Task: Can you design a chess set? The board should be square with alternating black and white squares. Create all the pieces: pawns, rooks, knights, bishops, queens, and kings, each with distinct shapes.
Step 5576:
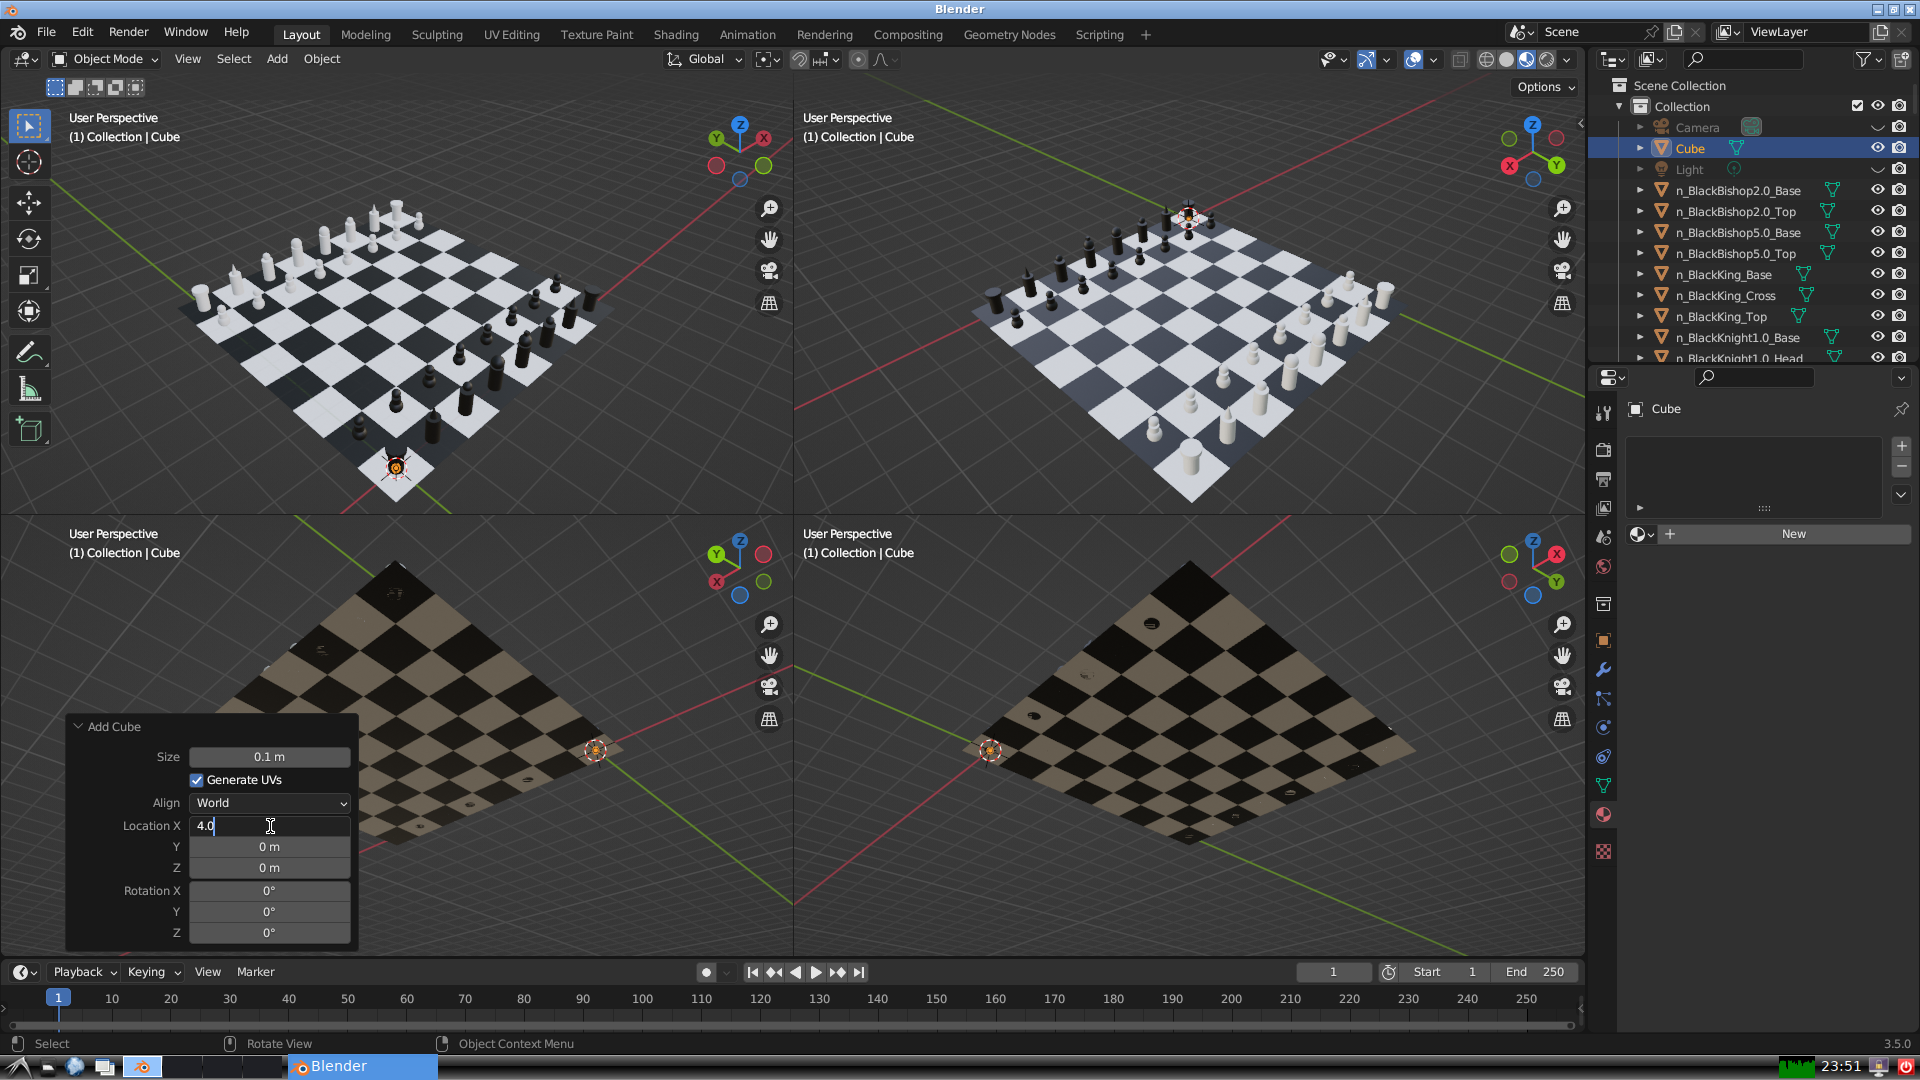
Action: {"key_press": ['Return']}